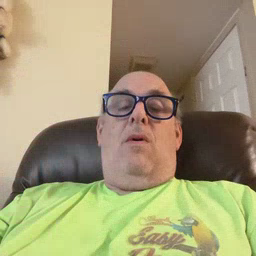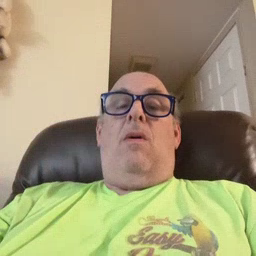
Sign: cowboy